You are looking at the continuous-wavelet transform of a rotating shaft's vibration signal. What is the most likely rotor condition (normal, misalignment, unbalance, looseness)?
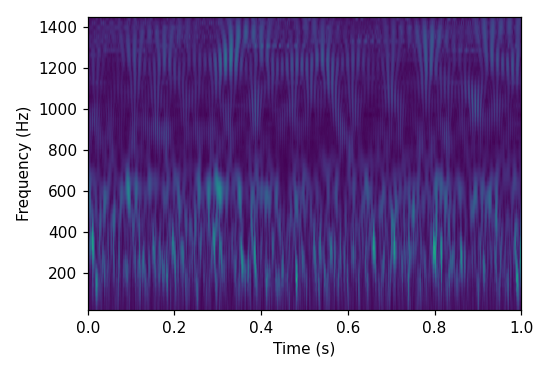
Answer: normal